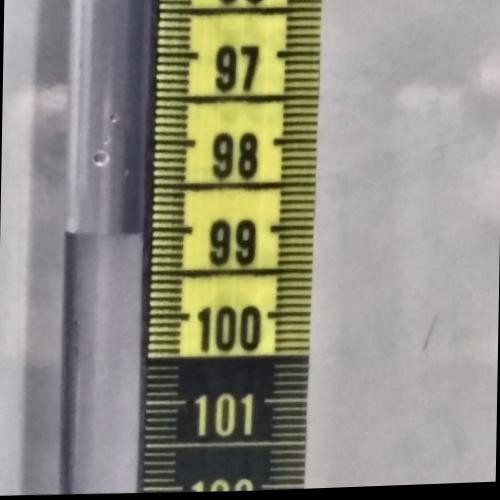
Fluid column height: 99.0 cm